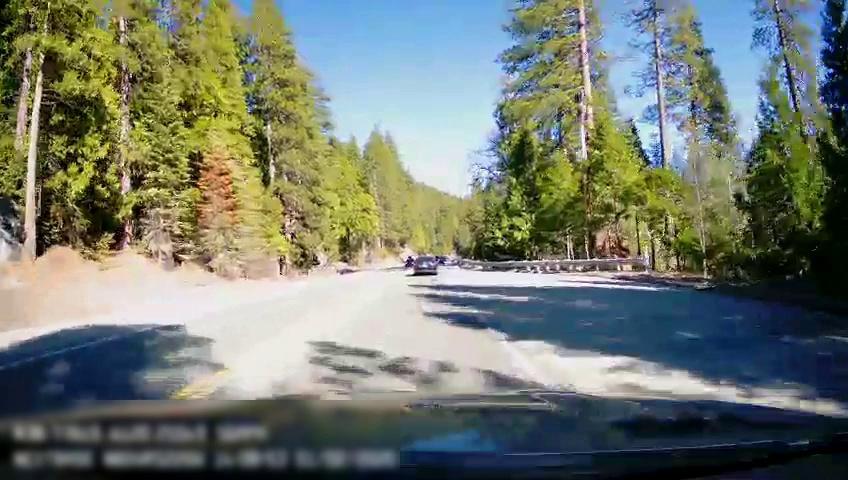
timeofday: Day
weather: Sunny
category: Drivable Space
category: Vehicles | Car
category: Lanes | Opposite Lane
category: Lanes | Current Lane
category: Lanes | Opposite Lane
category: Lanes | Current Lane